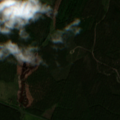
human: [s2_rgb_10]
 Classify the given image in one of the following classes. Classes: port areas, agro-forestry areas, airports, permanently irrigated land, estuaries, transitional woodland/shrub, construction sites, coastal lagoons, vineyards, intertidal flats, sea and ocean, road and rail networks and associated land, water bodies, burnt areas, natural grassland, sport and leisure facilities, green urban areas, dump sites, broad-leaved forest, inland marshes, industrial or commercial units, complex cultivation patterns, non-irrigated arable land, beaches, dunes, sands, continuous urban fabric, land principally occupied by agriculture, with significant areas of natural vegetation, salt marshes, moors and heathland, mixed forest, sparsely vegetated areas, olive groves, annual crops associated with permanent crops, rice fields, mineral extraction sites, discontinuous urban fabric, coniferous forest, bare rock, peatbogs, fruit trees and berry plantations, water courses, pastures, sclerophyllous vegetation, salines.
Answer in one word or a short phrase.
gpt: non-irrigated arable land, coniferous forest, mixed forest